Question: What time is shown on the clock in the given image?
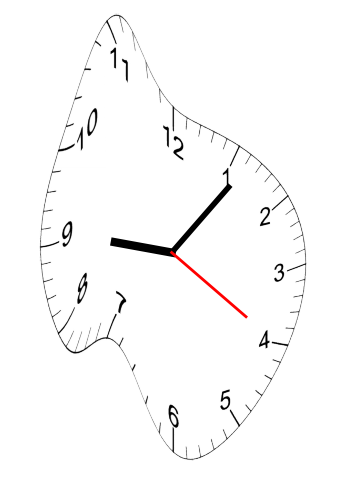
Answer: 09:06:20